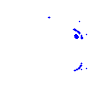
Particle: pion